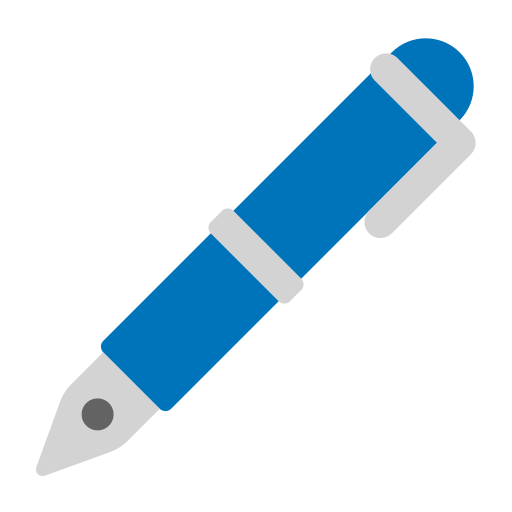
fountain pen flat